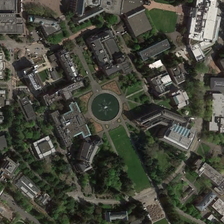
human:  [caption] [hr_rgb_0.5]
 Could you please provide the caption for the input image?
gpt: many buildings and some green trees are in a school .

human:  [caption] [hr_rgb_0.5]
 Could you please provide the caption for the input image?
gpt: grass and pebbles are in the middle of the teaching building .

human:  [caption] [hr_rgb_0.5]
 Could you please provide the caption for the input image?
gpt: many buildings and some green trees are in a school .

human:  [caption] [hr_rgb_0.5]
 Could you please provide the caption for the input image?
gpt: a building is in front of the central square, surrounded by dark green trees .

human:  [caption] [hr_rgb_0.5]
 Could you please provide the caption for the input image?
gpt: a building is in front of the central square, surrounded by dark green trees .